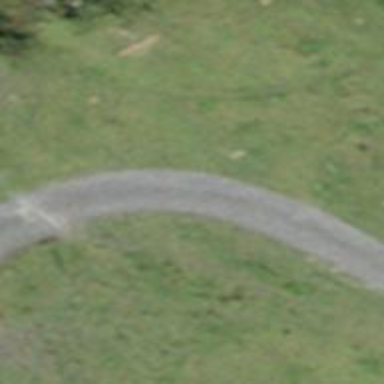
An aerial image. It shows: Unpaved track with grade3 track type.